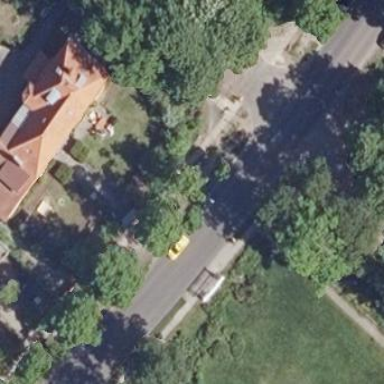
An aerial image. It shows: Street-side parking area with earth surface and parallel orientation. It is situated in grassy landuse area.